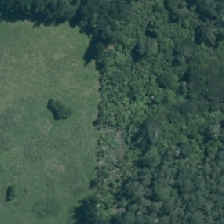
Land cover: indigenous_forest